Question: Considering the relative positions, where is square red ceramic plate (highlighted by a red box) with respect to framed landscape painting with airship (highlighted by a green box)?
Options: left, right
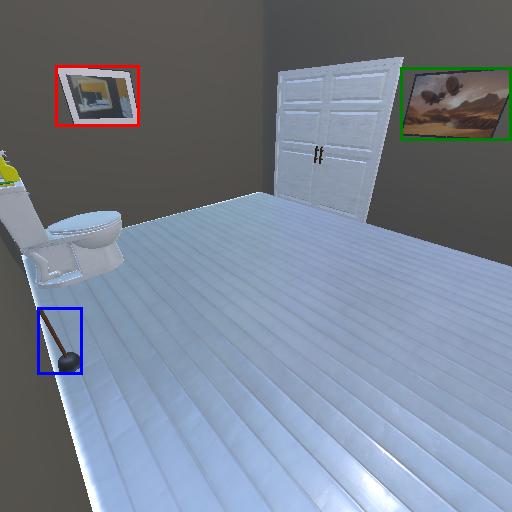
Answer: left